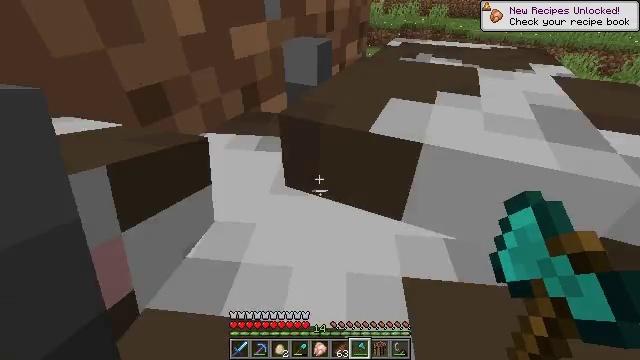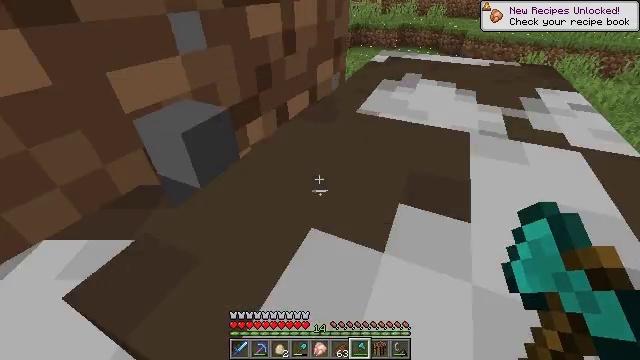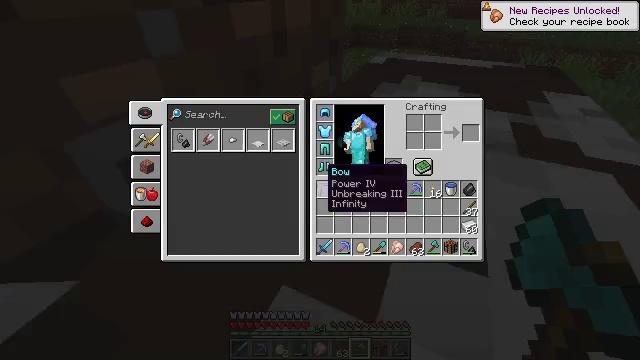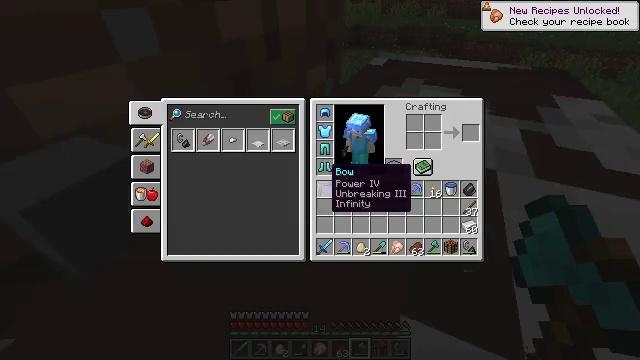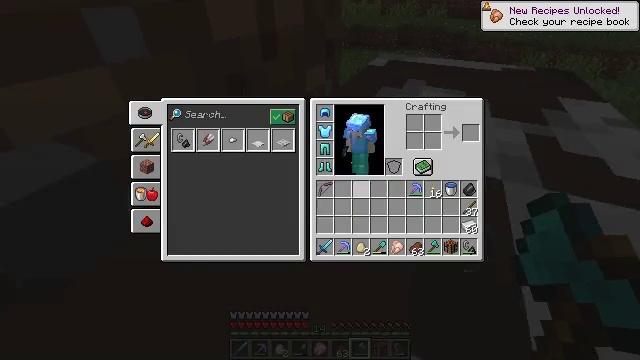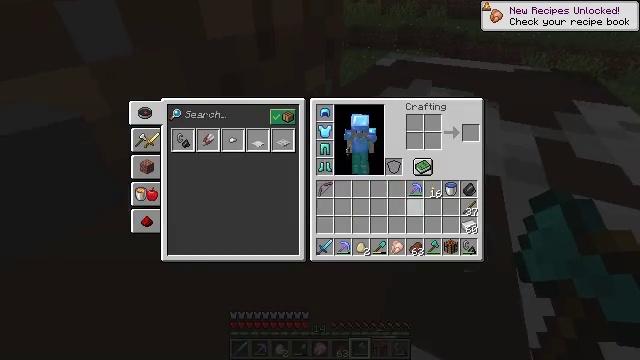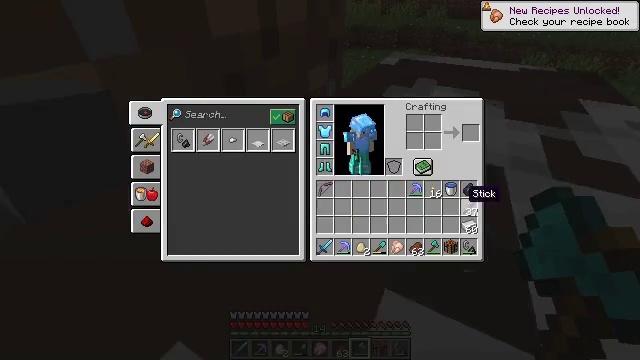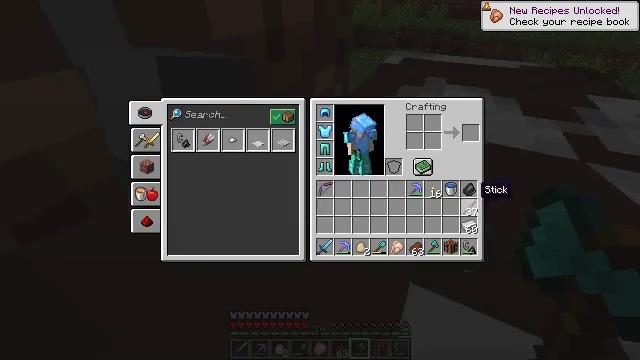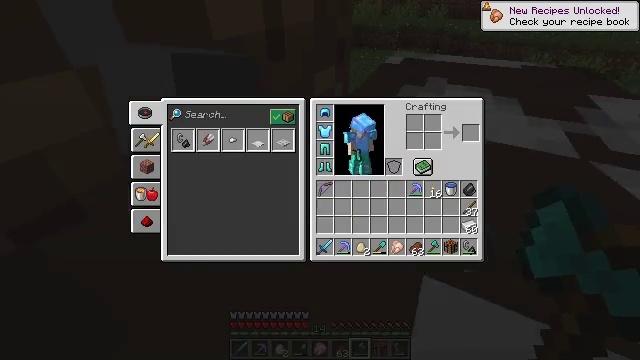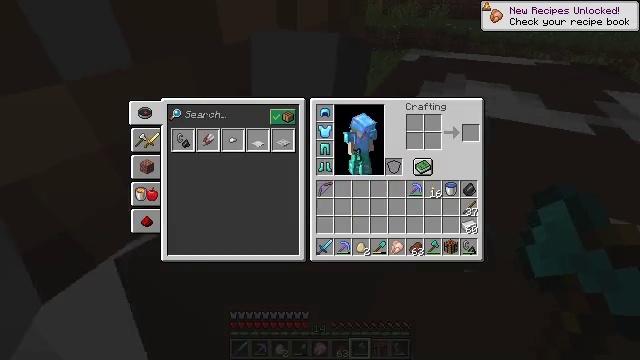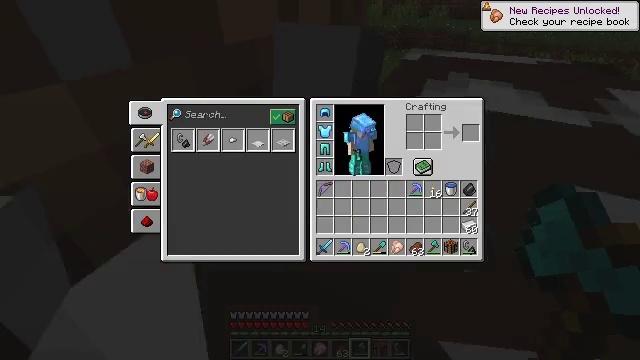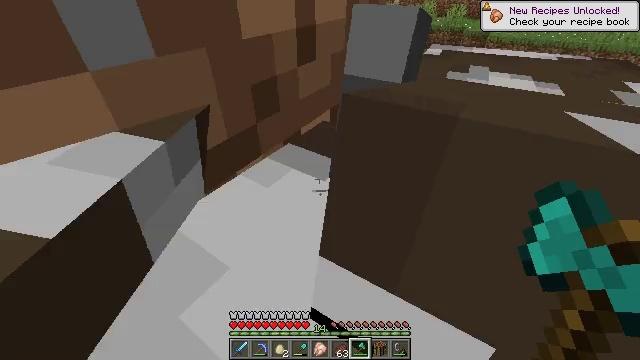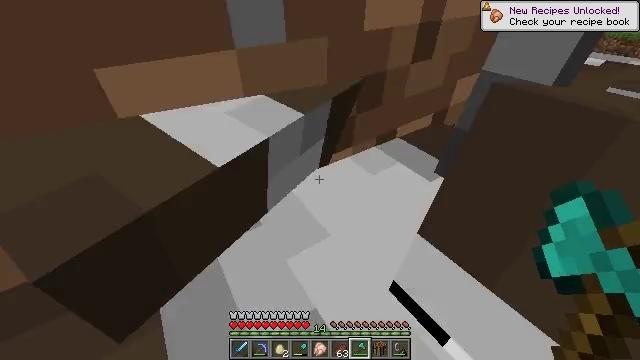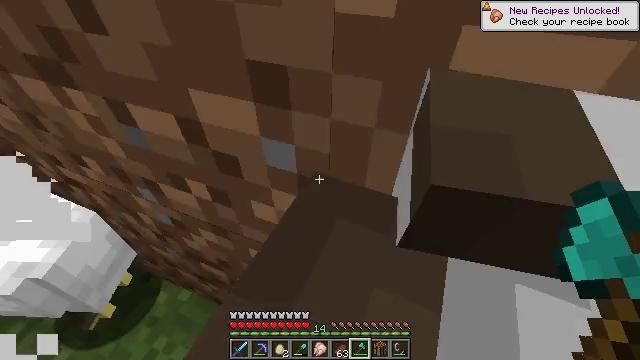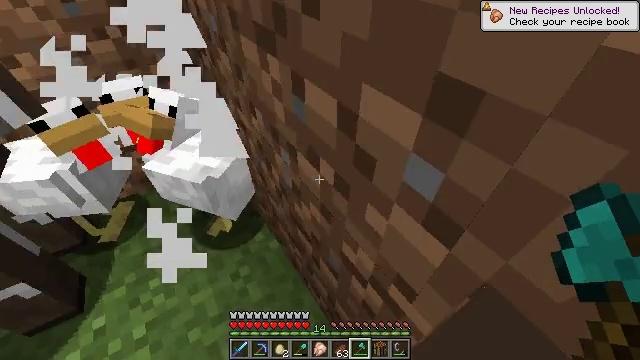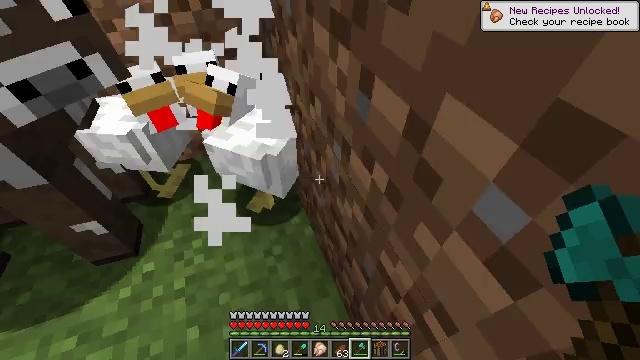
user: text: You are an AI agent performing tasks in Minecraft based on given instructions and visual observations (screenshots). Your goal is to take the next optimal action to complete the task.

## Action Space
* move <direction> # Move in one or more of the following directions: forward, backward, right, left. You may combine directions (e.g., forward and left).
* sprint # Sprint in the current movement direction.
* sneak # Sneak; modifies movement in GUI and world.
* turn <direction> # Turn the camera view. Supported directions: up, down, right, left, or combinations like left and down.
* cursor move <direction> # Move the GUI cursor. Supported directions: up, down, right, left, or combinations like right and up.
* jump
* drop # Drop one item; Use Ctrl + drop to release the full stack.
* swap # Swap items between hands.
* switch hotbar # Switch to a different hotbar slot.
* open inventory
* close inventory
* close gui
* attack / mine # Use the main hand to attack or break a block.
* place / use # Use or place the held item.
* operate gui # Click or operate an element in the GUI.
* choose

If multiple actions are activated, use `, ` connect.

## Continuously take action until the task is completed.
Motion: motion action
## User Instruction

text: Combat the chicken.
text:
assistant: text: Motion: move forward
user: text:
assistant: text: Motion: close inventory
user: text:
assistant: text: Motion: close inventory
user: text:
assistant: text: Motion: turn right, close inventory
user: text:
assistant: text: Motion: turn right and down
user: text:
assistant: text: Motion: turn right
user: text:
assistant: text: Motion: turn right
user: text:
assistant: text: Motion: turn right
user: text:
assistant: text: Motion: no_op
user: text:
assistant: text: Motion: no_op
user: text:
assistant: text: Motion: turn left
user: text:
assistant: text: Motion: turn left and down
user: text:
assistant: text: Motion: turn left and down
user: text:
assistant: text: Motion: turn left
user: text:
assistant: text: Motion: turn left and down
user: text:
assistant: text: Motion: move forward, turn left and down
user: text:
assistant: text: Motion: move forward, turn left and down
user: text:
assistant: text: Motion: move forward, turn down
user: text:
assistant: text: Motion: move forward, turn down
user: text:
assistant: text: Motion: move forward, turn right and down
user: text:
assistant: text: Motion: move forward
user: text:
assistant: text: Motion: no_op
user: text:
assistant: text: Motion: turn right
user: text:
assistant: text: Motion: turn right and down
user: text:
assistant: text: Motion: turn right and down, jump
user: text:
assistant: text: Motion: turn right and down, jump
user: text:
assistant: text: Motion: turn right and down, jump
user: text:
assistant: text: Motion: turn right and down, jump
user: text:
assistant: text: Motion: turn right and down, attack / mine
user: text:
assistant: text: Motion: attack / mine